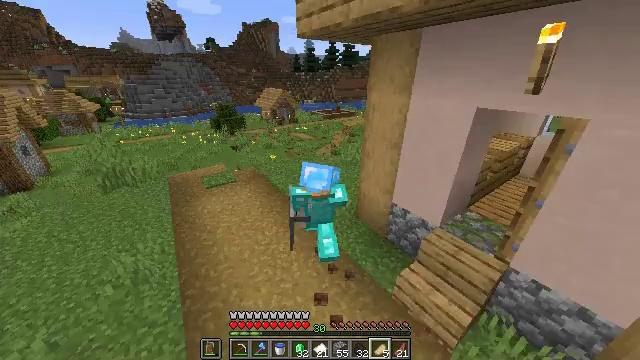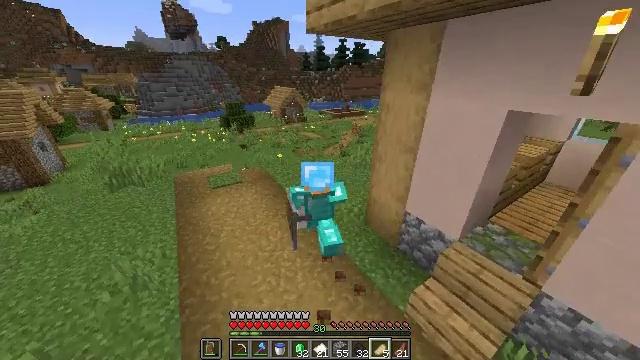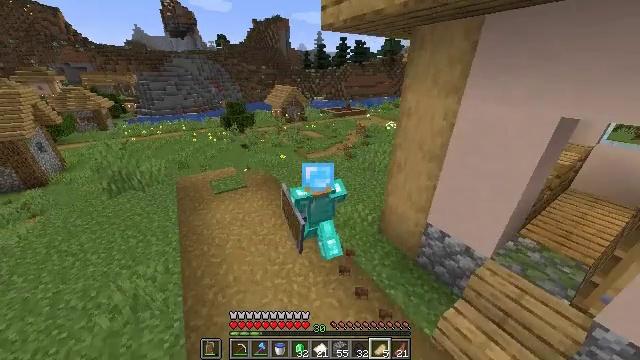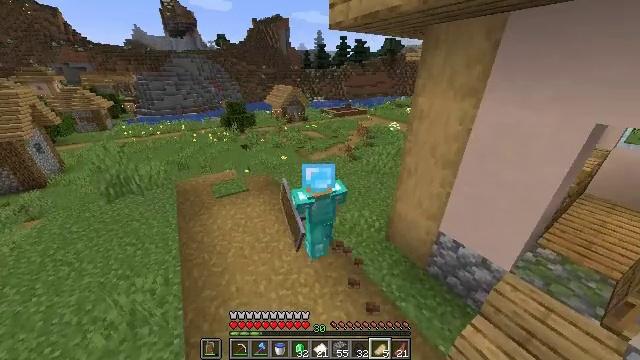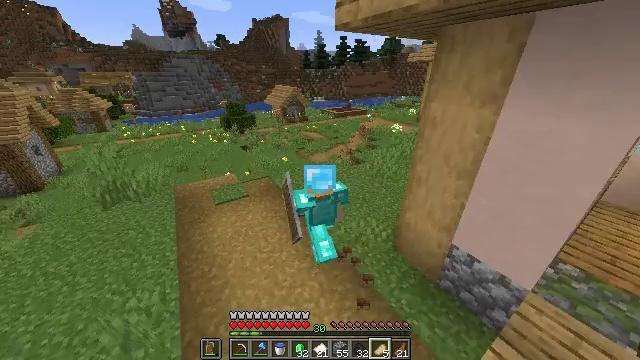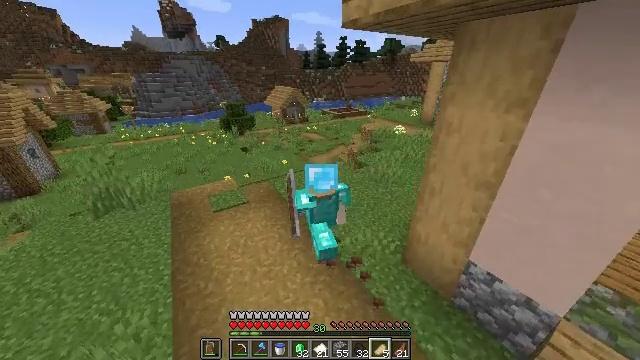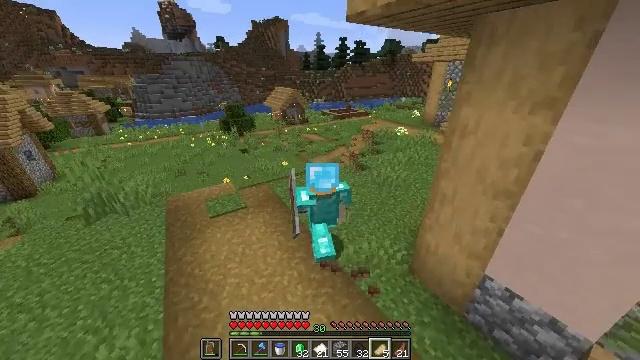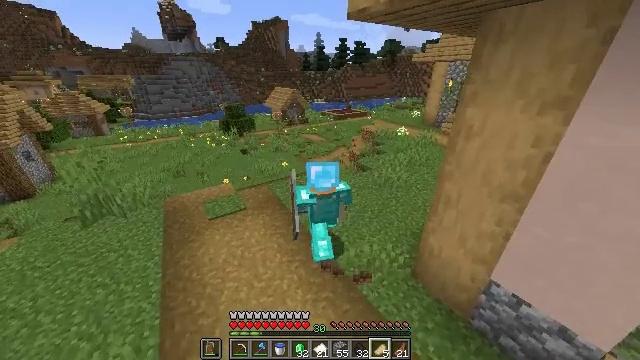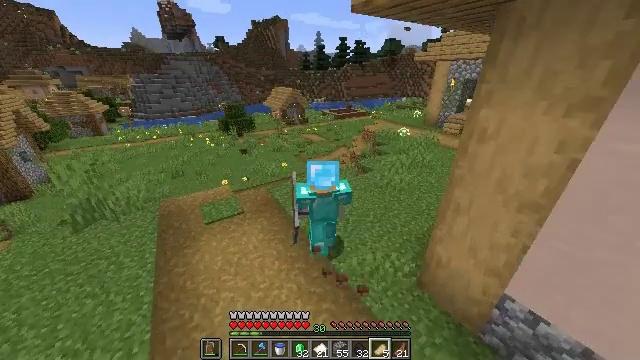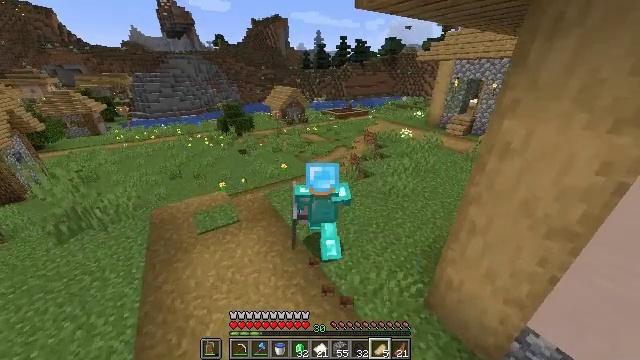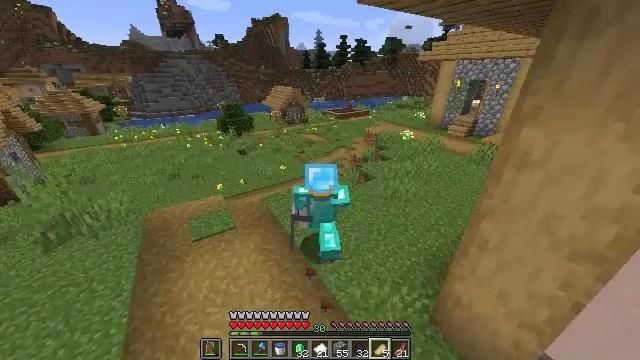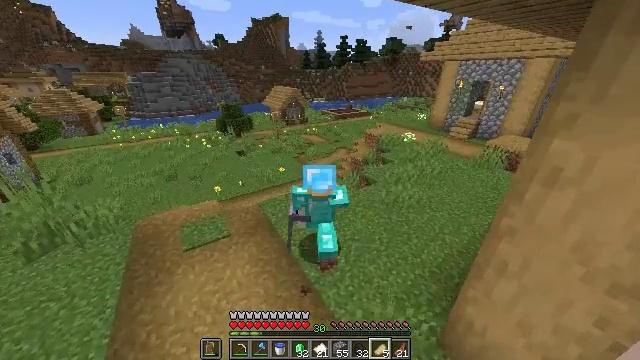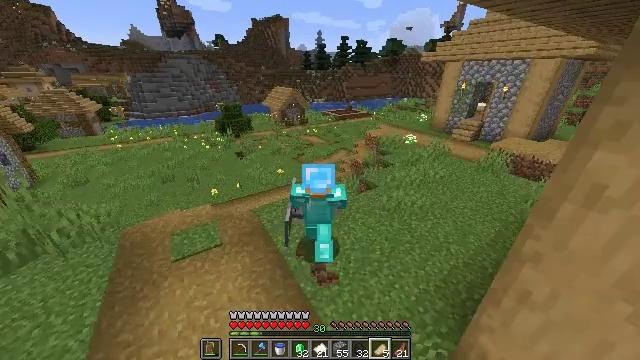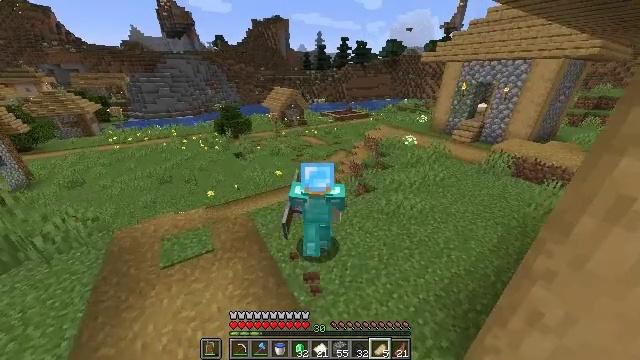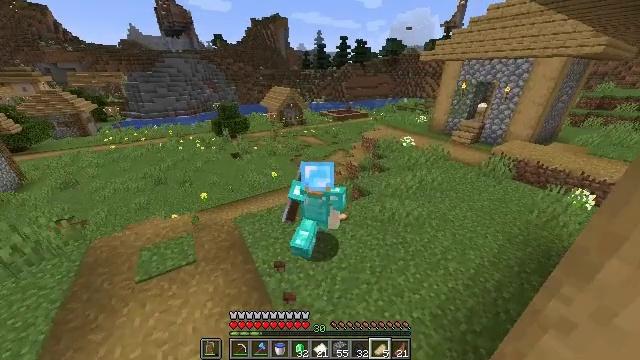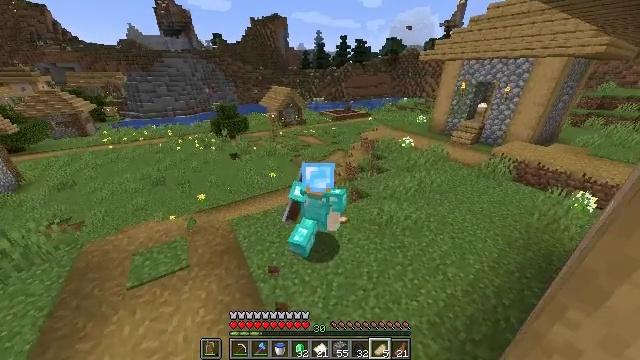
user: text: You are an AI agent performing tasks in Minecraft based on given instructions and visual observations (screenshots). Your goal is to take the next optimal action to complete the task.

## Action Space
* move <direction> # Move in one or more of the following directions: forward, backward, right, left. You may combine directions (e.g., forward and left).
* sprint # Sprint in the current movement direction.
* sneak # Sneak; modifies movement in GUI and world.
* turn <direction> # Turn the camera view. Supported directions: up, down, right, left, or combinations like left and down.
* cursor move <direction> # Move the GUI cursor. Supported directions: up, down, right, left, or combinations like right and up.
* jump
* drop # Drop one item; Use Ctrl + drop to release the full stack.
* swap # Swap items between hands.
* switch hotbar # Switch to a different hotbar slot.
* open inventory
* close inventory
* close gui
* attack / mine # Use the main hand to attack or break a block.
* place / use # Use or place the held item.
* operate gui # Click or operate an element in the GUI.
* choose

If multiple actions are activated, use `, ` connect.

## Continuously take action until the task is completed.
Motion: motion action
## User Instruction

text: Hunt animals.
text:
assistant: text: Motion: move forward and move left, turn left
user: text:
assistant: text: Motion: move forward and move left
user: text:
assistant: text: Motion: move forward
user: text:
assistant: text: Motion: move forward
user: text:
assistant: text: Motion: move forward
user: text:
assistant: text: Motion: move forward
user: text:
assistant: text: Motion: move forward
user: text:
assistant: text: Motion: move forward
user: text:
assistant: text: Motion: move forward
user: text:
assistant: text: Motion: move forward
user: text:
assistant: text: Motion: move forward
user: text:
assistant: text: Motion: move forward and move right
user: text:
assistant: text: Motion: move forward and move right
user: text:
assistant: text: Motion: move forward and move right
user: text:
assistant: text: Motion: move forward and move right
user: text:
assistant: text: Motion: move forward and move right
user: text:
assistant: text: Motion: move forward and move right
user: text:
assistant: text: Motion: move forward and move right
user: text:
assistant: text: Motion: move forward and move right, turn right
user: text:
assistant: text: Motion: move forward and move right, turn right
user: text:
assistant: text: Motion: move forward and move right, turn right and up
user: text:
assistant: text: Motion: move forward and move right, turn right and up
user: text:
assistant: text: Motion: move forward and move right, turn right and up
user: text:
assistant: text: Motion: move forward
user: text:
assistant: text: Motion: move forward
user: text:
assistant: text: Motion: move forward
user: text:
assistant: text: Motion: move forward
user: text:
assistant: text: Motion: move forward
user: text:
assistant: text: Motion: move forward
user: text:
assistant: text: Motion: move forward, turn right